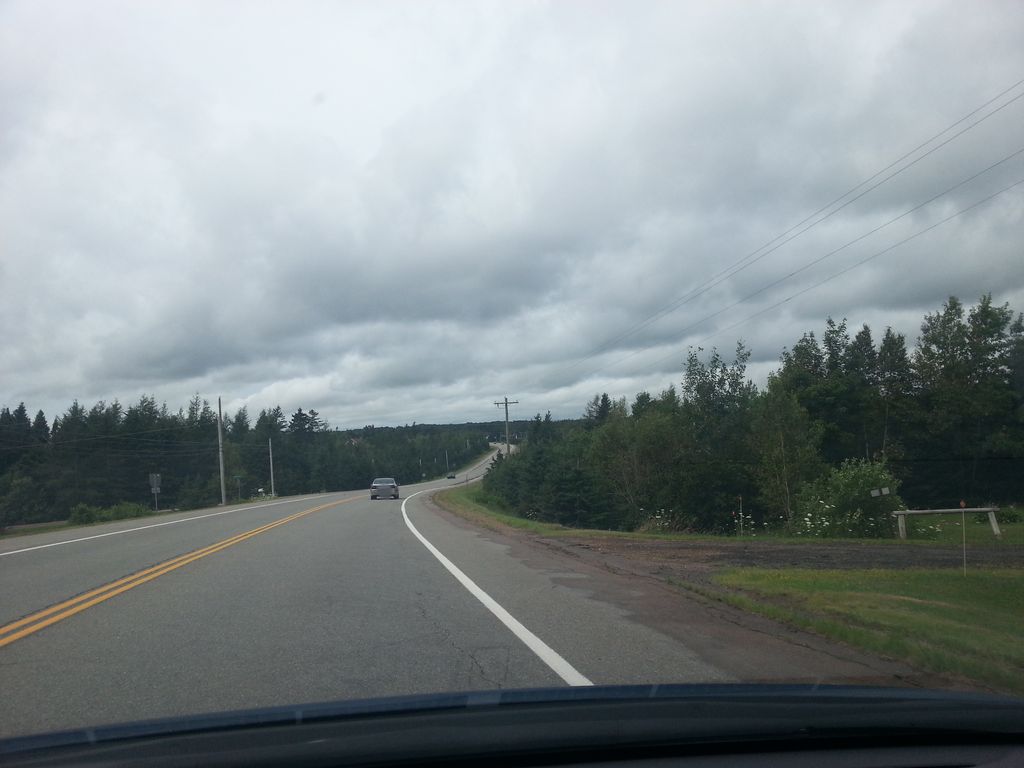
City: charlottetown